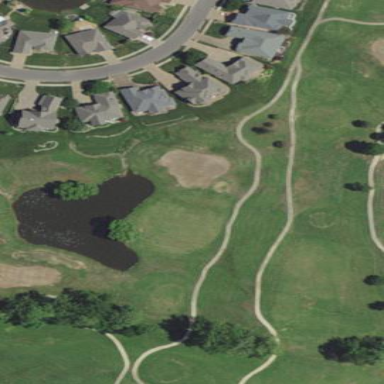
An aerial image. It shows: Area of rough grass used for golf.